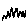
Label: zigzag